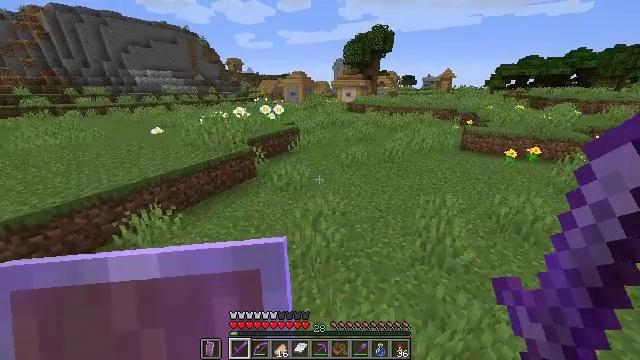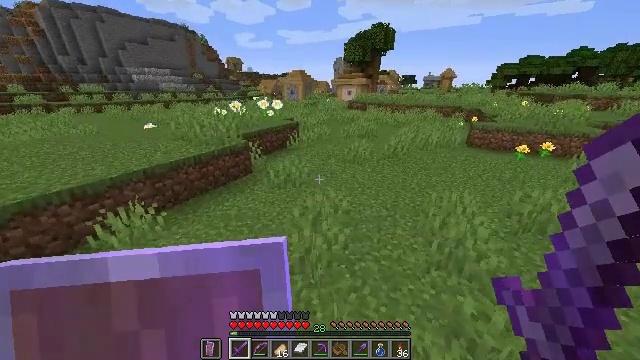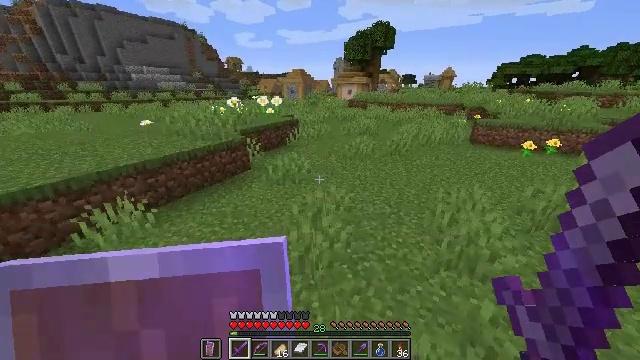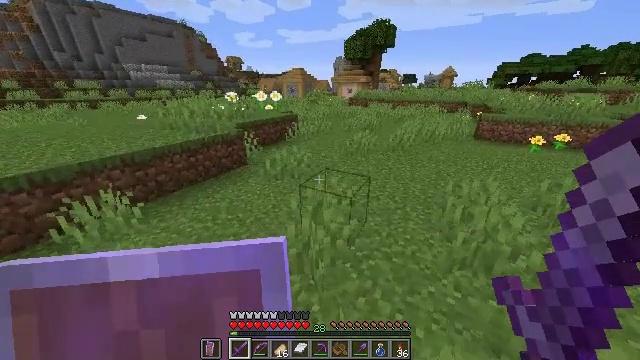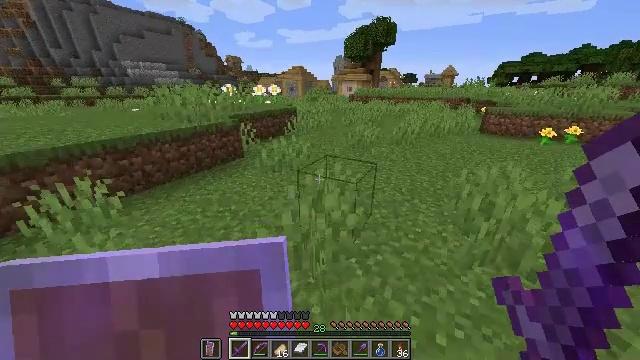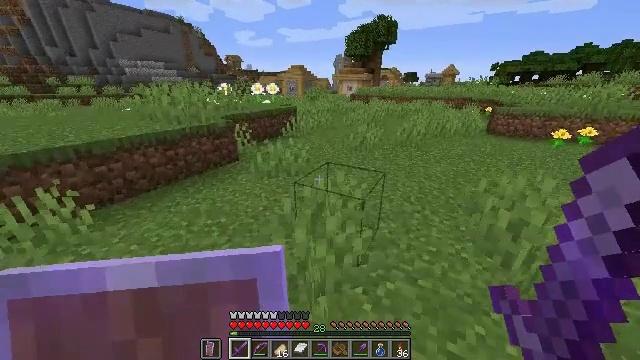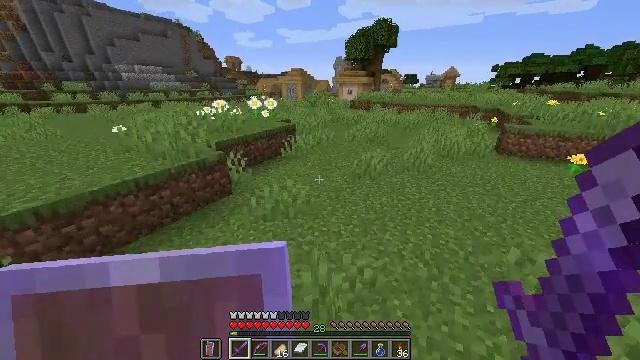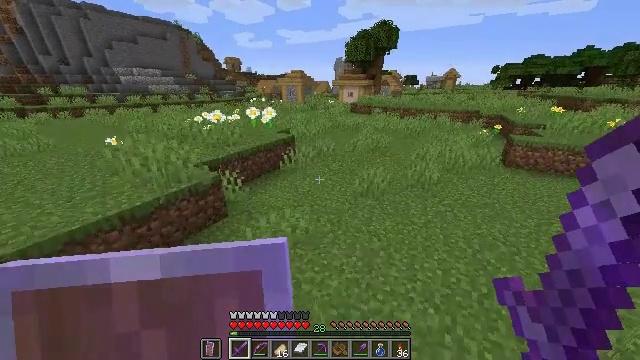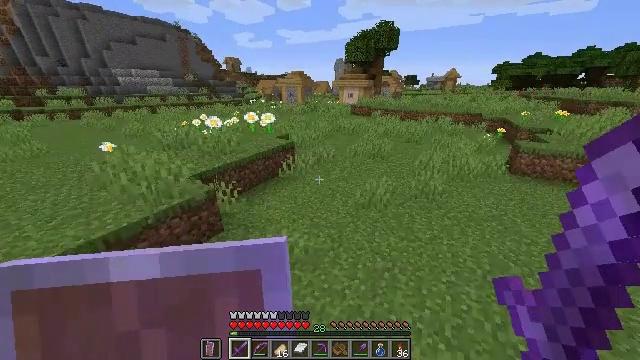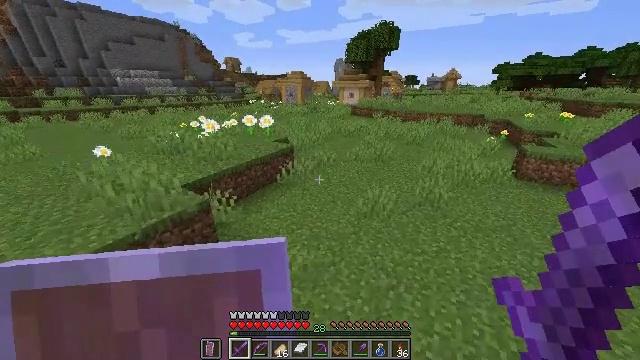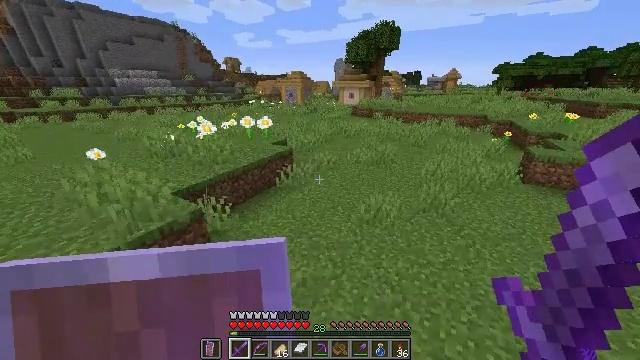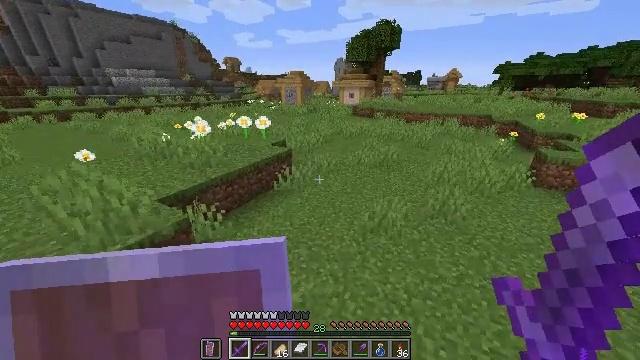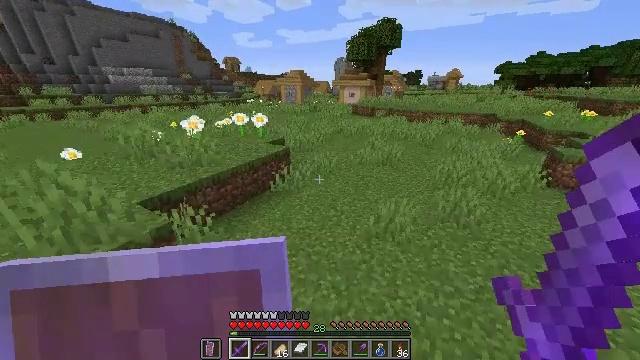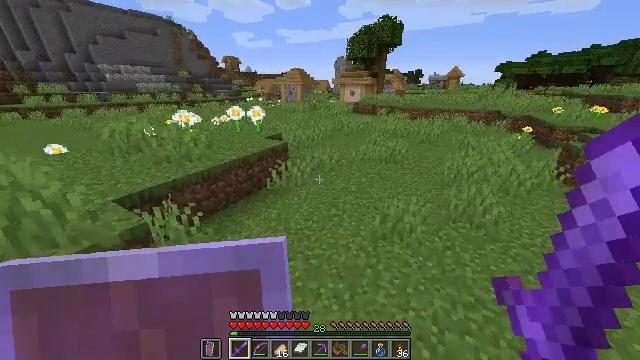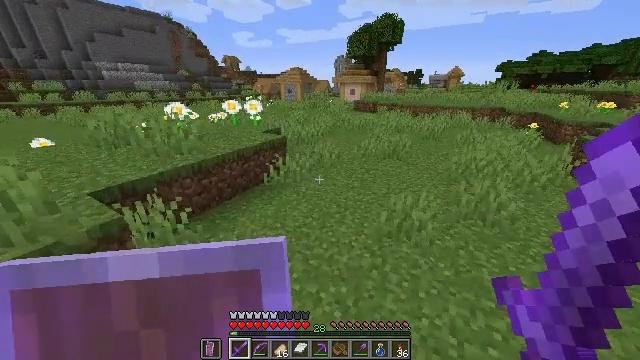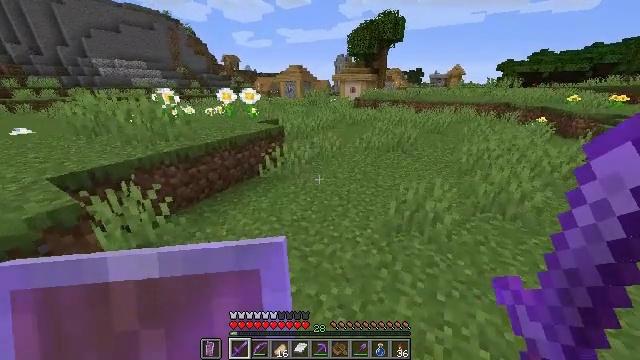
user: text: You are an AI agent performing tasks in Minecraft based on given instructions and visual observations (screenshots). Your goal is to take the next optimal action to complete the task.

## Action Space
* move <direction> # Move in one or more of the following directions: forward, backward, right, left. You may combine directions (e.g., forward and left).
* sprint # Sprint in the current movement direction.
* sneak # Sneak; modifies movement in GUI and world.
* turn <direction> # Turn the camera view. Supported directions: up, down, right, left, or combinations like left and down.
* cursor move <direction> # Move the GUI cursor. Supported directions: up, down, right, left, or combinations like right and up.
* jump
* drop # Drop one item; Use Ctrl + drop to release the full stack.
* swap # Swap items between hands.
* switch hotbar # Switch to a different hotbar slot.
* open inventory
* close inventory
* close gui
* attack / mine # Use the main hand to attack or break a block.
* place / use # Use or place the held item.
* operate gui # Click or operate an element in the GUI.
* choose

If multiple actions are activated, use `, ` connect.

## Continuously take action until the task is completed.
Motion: motion action
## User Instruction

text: Gather oak leaves by attacking.
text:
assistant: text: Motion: move forward, sprint
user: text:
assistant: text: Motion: move forward, sprint
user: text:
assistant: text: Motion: move forward, sprint
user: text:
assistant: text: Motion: move forward, sprint
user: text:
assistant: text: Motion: move forward, sprint, jump
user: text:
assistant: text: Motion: move forward, sprint, jump
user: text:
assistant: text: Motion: move forward, sprint, jump
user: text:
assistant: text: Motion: move forward, sprint, jump
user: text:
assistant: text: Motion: move forward, sprint, jump
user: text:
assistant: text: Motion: move forward, sprint
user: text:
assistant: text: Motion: move forward, sprint
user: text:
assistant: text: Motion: move forward, sprint
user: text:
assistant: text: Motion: move forward, sprint
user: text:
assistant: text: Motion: move forward, sprint
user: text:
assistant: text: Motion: move forward, sprint
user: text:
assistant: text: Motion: move forward, sprint
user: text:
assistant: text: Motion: move forward, sprint
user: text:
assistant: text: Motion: move forward, sprint, jump
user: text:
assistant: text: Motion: move forward, sprint, jump
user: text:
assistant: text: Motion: move forward, sprint, jump
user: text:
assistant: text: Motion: move forward, sprint, jump
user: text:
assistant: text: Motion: move forward, sprint, jump
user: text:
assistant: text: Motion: move forward, sprint, jump
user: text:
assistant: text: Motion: move forward, sprint
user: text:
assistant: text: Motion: move forward, sprint
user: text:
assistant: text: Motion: move forward, sprint
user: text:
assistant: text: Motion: move forward, sprint
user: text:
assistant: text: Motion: move forward, sprint
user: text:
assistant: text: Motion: move forward, sprint
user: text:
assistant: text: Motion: move forward, sprint, jump